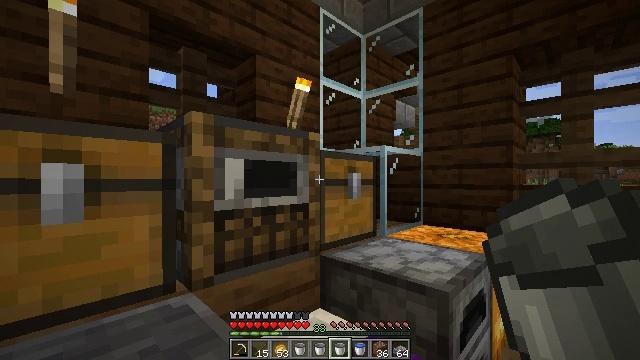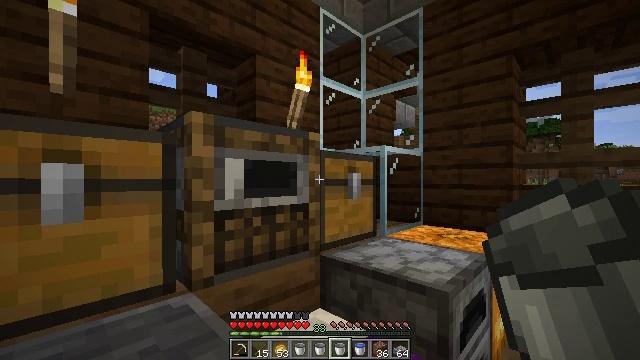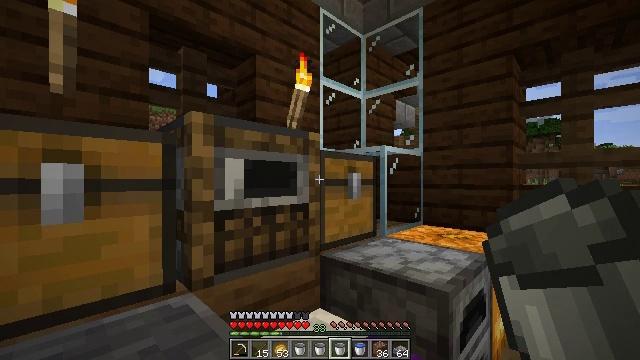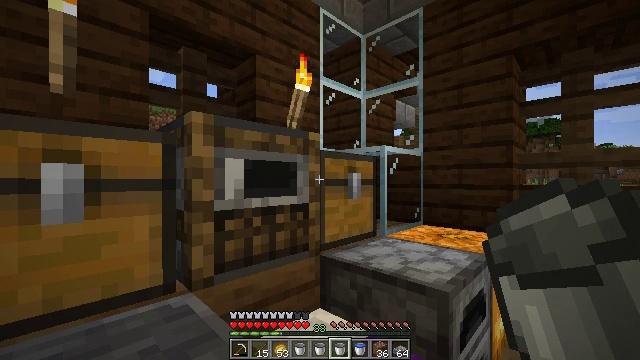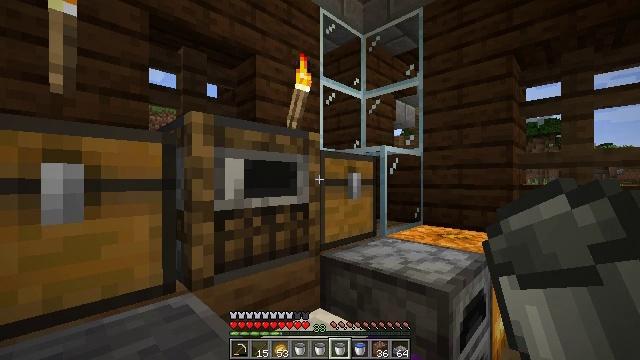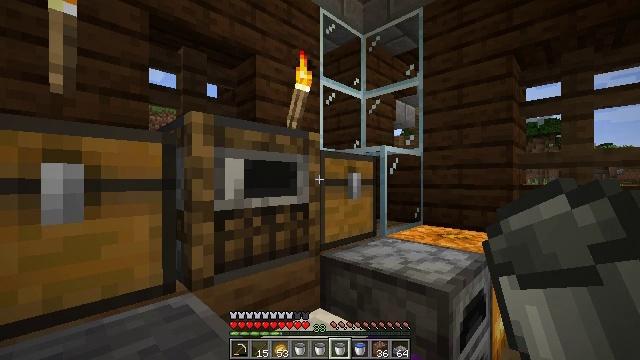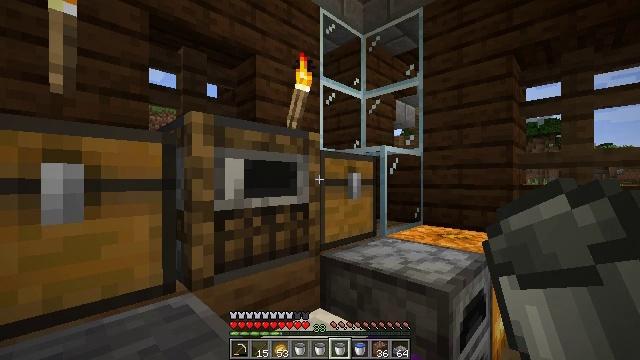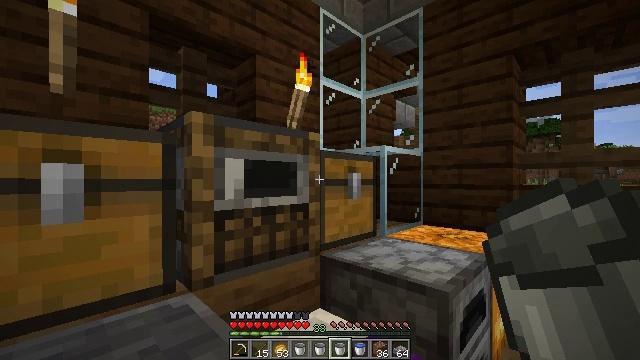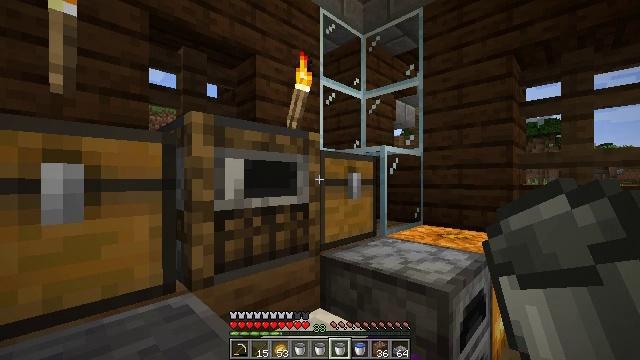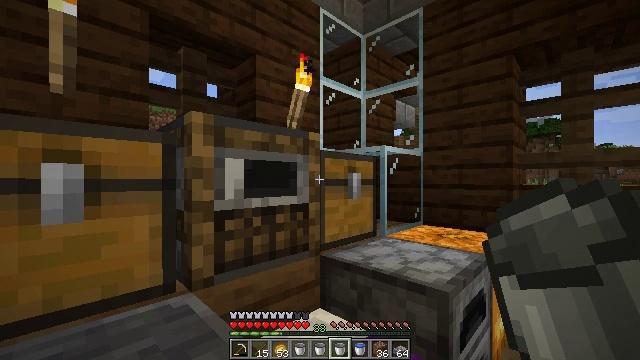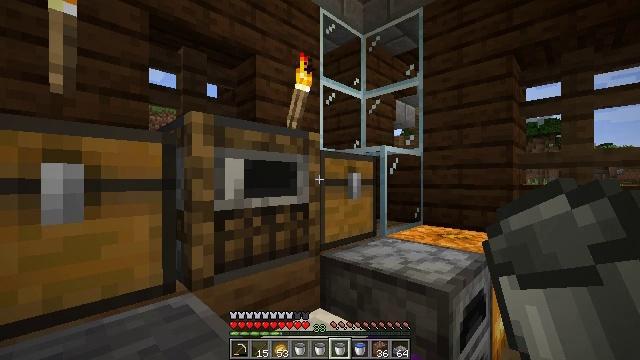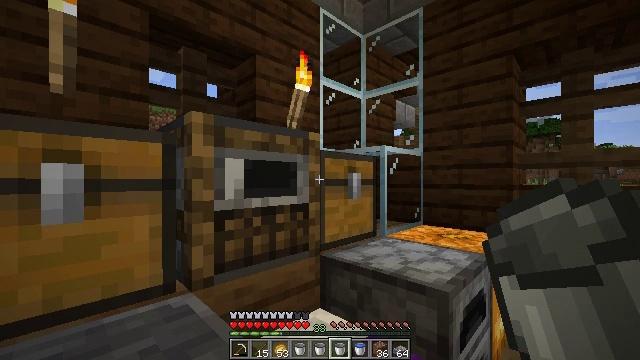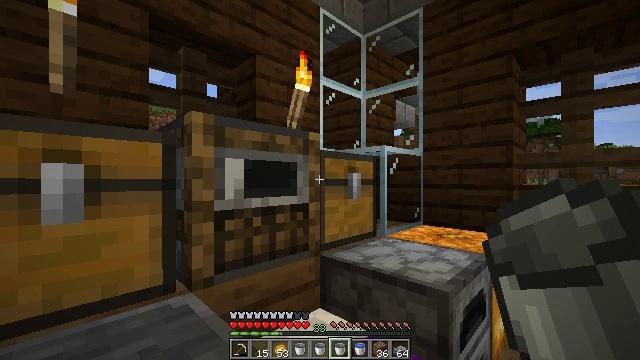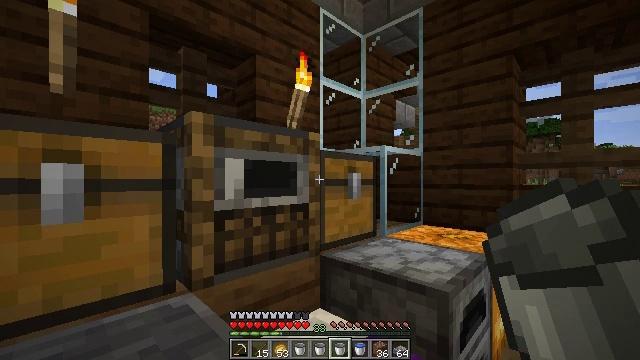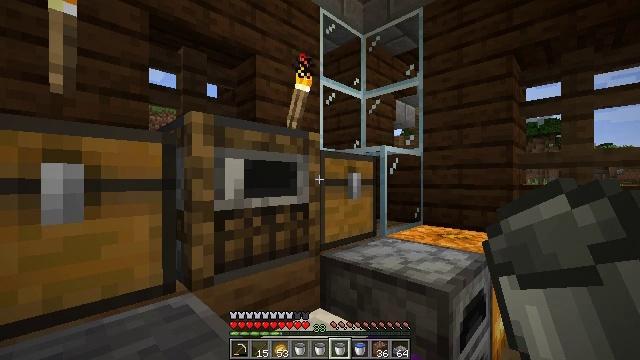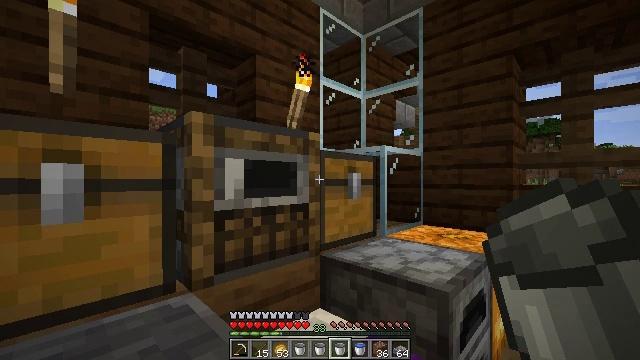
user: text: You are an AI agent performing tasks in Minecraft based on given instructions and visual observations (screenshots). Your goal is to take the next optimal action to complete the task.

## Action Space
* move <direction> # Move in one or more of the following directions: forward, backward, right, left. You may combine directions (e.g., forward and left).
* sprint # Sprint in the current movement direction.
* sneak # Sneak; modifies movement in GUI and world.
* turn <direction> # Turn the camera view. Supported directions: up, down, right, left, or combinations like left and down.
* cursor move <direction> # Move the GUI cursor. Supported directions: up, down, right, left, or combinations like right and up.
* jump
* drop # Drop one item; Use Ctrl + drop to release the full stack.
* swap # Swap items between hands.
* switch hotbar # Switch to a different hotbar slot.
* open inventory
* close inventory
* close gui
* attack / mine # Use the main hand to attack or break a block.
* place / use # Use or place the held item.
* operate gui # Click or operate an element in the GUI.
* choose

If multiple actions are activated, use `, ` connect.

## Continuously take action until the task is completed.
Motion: motion action
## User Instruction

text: Destroy the spruce leaves to get sticks and saplings.
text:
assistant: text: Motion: no_op
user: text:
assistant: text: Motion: no_op
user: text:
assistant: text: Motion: no_op
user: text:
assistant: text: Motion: no_op
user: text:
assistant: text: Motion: no_op
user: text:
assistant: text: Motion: no_op
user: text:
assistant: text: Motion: no_op
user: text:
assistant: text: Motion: no_op
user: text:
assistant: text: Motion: no_op
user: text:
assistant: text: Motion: no_op
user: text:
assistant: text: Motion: no_op
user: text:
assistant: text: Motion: no_op
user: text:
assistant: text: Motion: no_op
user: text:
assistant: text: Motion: no_op
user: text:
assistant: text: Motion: no_op
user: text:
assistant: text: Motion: no_op
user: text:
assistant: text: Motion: no_op
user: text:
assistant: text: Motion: no_op
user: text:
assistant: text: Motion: no_op
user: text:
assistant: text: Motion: no_op
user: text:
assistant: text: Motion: no_op
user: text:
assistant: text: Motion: no_op
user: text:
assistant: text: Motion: no_op
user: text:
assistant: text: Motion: no_op
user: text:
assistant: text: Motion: no_op
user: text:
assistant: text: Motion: no_op
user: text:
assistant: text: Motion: no_op
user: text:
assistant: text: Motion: no_op
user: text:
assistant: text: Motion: no_op
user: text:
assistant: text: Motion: no_op